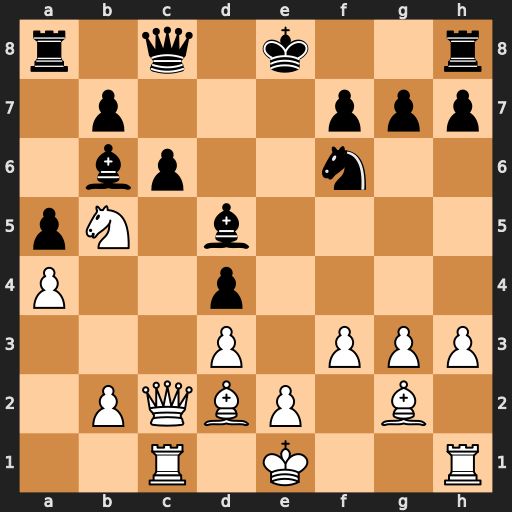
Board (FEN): r1q1k2r/1p3ppp/1bp2n2/pN1b4/P2p4/3P1PPP/1PQBP1B1/2R1K2R
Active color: w
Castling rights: Kkq
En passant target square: -
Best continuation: Nd6+ Ke7 Nxc8+